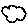
Label: cloud